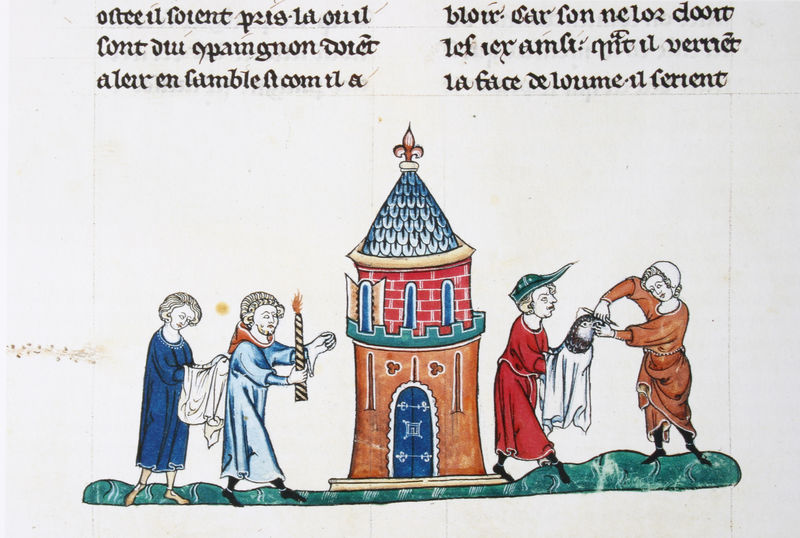
Titel: De arte venandi cum avibus: Aufbräuung
Künstler: Kaiser Friedrich II.
Standort: Paris
Institution: Bibliothèque Nationale.
Schlagwörter: blau, falke, feuer, gemälde, kopf, mann, umhang, vogel, weiß, gelb, grün, menschen, stadt, braun, fenster, frau, frisur, haar, hut, licht, männer, nacht, orange, paris, profil, schwarz, tür, türkis, zeichnung, dach, gras, gürtel, rot, schloss, tier, tuch, wiese, kappe, mütze, profile, architektur, bibel, geschichte, johannes, leinen, messer, taube, täufer, kirche, gewand, haare, kutte, mantel, tücher, blatt, gotik, locken, schuppen, turm, holzschnitt, schrift, schuhe, farben, grafik, graphik, türe, figuren, rundbogen, kuppel, inschrift, kerze, schriftzeichen, grass, tor, zinnen, vier, eingang, gang, fensterladen, flamme, buch, burg, stern, illustration, text, koloriert, lilie, ritter, jagd, buchdruck, portal, gotisch, schneiden, antik, mittelalter, romanik, mönch, fackel, mittelalterlich, wanderung, altdeutsch, handschrift, schindel, kapuze, zeichnungen, baptisterium, romanisch, turn, buchillustration, buchmalerei, minne, typenschrift, minuskel, hute, bildbuch, bibliotheque national, national bibliothek paris, verhülte hände, atein, #blau, bilsbuch, kerzue